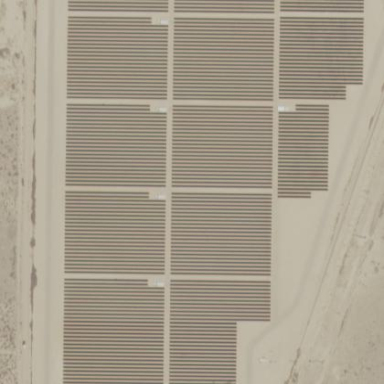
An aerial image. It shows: Solar power plant with photovoltaic technology surrounded by fence.